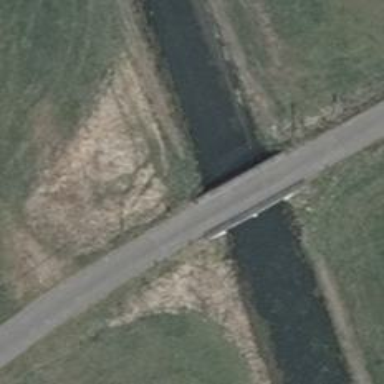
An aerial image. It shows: Unclassified road with asphalt surface crossing bridge.